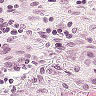
Metastatic tissue present: no